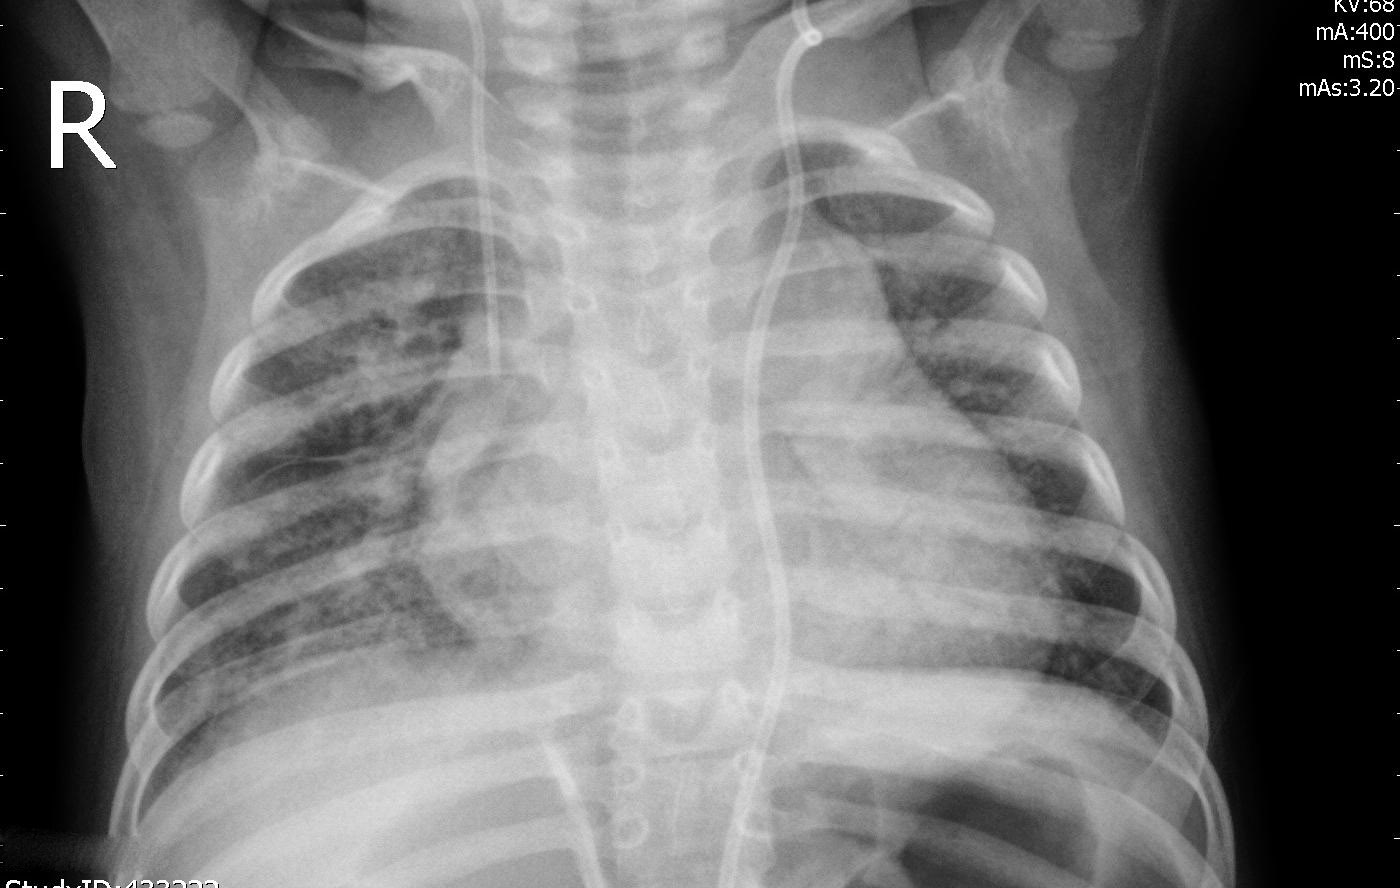
Diagnosis: PNEUMONIA